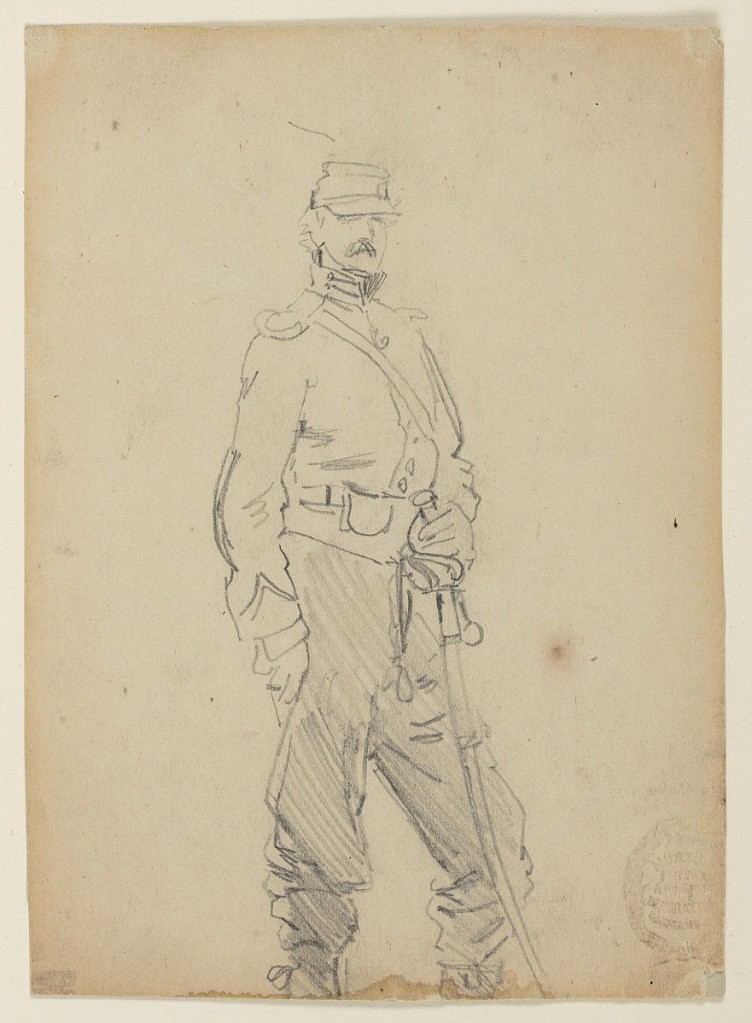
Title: Standing Officer
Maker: Winslow Homer, American, 1836–1910
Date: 1862
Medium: Graphite on cream paper
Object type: Drawing
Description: Vertical view of an officer standing at ease.